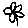
Label: flower